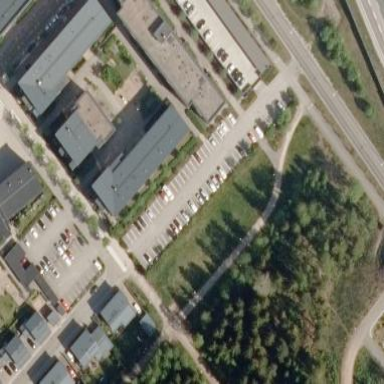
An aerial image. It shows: Paved parking area.